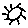
Label: sun